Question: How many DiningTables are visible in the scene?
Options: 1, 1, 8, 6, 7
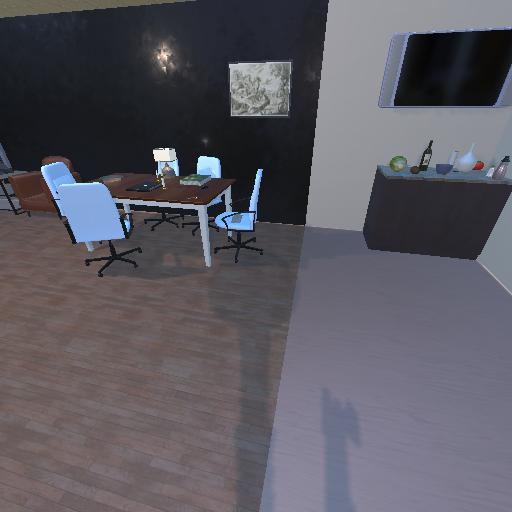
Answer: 1